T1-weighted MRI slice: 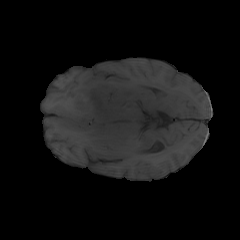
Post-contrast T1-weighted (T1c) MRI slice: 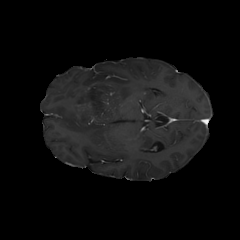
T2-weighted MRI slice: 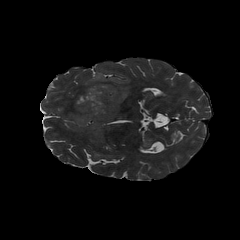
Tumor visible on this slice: yes